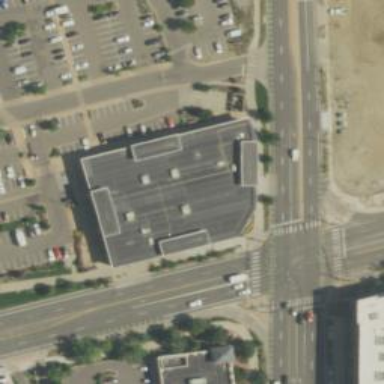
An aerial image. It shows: Retail building.